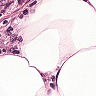
Metastatic tissue present: no